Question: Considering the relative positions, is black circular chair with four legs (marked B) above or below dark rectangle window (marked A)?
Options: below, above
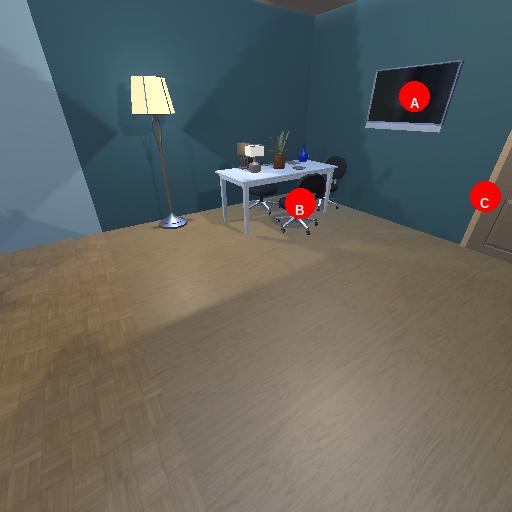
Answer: below